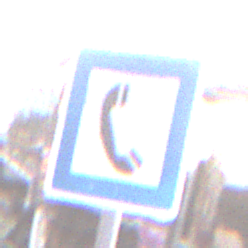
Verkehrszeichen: Fernsprecher
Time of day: SunriseSunset
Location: Outdoor (Suburban)
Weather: PartlyCloudy
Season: NotSpecified
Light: Natural